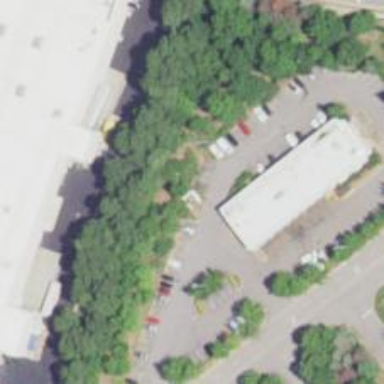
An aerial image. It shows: Commercial building used as car repair shop.